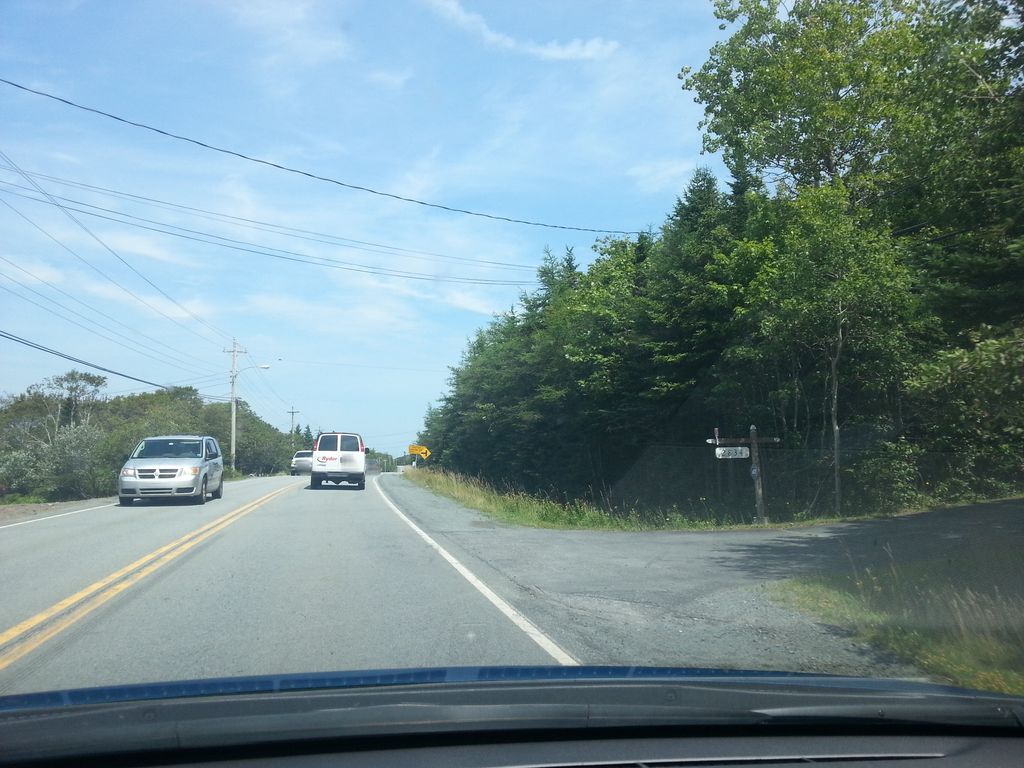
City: halifax